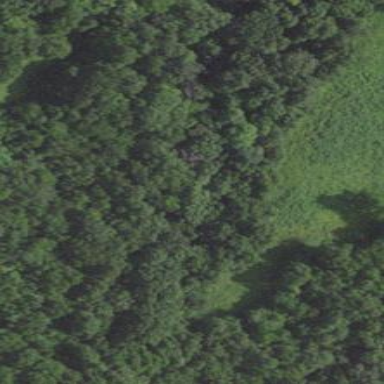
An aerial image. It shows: Mixed woodland area with variety of leaf types and cycles.